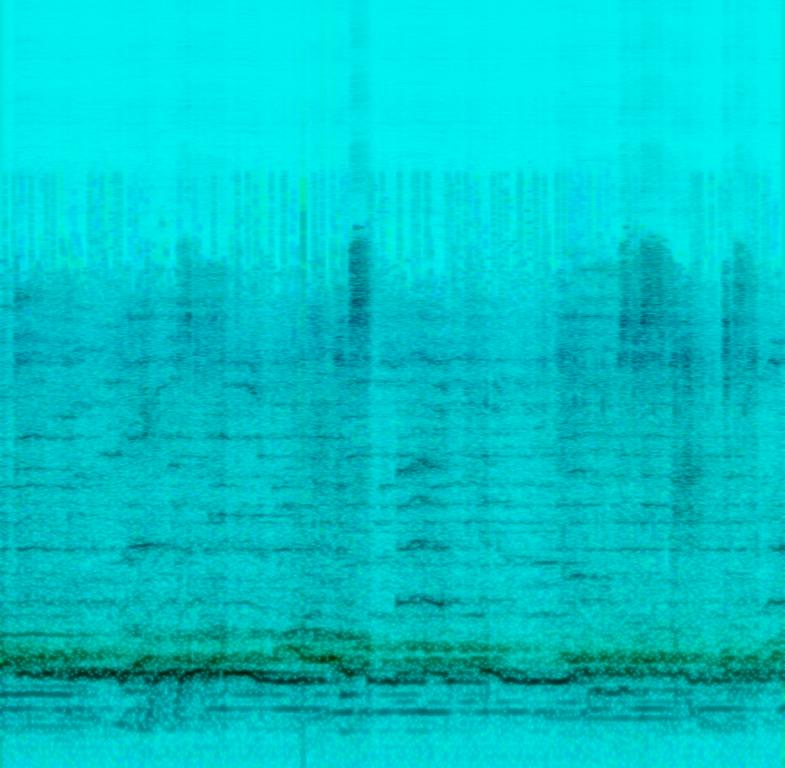
The low quality recording features a muffled soul song that consists of harmonizing vocals and passionate female vocals. It is too noisy, almost crushed - it is barely recognizable as a soul song. It seems it was recorded with an old phone.